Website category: sports
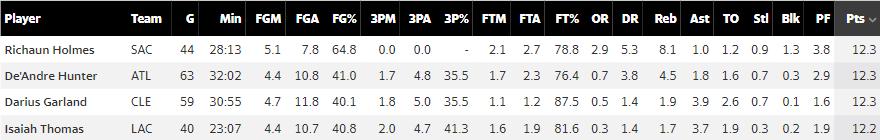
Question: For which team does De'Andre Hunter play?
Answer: ATL

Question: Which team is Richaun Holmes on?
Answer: SAC

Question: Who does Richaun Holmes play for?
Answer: SAC

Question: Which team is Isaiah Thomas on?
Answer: LAC

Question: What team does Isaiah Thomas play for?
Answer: LAC

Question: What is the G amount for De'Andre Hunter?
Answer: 63

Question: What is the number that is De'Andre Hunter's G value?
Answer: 63

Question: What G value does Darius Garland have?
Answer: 59

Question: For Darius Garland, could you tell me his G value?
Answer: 59

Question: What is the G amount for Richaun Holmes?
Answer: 44

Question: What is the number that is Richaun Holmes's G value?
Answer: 44

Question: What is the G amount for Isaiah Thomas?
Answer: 40

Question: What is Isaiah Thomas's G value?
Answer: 40

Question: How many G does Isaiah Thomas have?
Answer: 40

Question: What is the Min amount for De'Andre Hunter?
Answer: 32:02

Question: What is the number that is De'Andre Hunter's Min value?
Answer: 32:02

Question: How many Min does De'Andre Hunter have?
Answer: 32:02

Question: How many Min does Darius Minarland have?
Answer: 30:55

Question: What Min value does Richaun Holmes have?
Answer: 28:13

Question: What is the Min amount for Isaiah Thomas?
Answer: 23:07

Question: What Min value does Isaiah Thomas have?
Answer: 23:07

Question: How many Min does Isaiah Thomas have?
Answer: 23:07

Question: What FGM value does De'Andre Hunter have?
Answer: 4.4

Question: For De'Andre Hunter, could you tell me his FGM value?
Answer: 4.4

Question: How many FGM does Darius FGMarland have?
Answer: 4.7

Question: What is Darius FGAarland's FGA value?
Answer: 11.8

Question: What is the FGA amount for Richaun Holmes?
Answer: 7.8

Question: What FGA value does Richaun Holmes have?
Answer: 7.8

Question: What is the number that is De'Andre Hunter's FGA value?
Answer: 10.8

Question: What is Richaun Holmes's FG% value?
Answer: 64.8

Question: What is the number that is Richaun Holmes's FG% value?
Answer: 64.8

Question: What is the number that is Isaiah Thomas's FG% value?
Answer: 40.8

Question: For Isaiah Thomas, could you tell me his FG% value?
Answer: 40.8

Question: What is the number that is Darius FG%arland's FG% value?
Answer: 40.1

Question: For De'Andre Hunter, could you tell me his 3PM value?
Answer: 1.7

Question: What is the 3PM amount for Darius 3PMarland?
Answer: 1.8

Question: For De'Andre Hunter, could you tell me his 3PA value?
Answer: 4.8

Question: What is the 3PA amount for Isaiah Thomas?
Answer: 4.7

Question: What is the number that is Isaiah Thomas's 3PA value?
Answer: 4.7

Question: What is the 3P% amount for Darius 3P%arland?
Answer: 35.5

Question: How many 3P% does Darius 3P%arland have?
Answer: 35.5

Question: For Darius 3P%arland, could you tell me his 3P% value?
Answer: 35.5

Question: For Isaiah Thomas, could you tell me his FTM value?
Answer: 1.6

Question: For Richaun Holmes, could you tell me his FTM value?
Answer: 2.1

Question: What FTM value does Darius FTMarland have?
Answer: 1.1

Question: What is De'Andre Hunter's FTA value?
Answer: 2.3

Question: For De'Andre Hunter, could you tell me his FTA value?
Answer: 2.3

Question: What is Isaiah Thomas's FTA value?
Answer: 1.9

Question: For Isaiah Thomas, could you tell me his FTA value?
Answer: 1.9

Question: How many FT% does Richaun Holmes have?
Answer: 78.8

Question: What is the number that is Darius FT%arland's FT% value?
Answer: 87.5

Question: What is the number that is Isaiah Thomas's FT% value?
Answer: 81.6

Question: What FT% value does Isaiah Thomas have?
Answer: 81.6

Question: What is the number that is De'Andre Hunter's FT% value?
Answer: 76.4

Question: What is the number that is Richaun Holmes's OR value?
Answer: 2.9

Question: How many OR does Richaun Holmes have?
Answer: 2.9

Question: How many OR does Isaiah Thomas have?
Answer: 0.3

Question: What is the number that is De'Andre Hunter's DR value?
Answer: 3.8

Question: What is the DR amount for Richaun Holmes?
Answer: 5.3

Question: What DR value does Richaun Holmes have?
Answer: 5.3

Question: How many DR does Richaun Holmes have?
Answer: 5.3

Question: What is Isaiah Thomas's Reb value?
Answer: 1.7

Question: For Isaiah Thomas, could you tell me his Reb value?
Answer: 1.7

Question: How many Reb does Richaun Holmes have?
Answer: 8.1